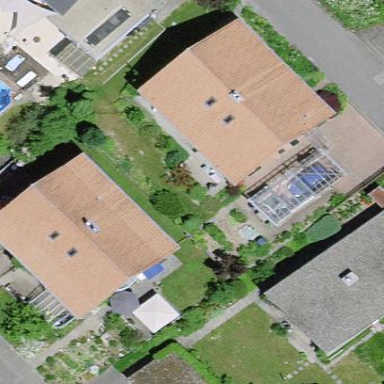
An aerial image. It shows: Residential building.